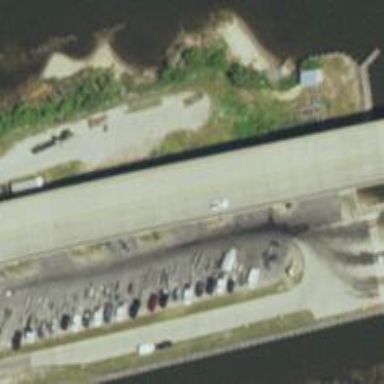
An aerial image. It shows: Beam bridge on trunk highway.